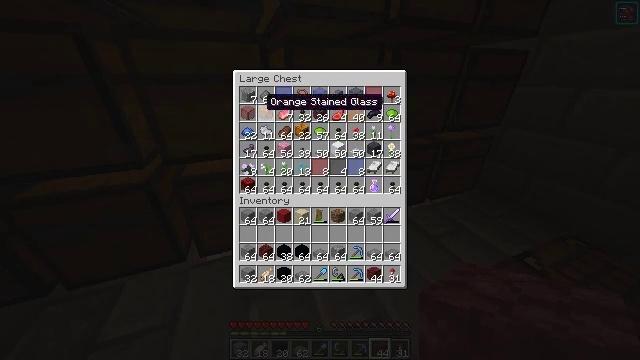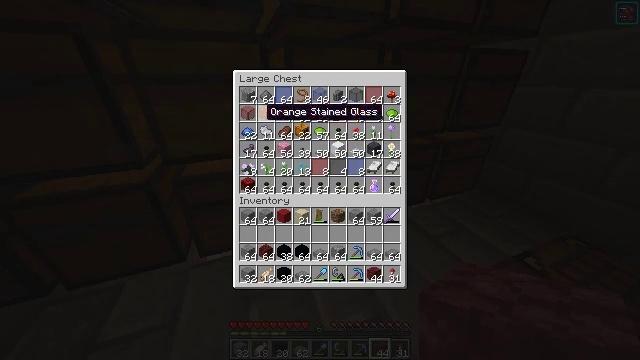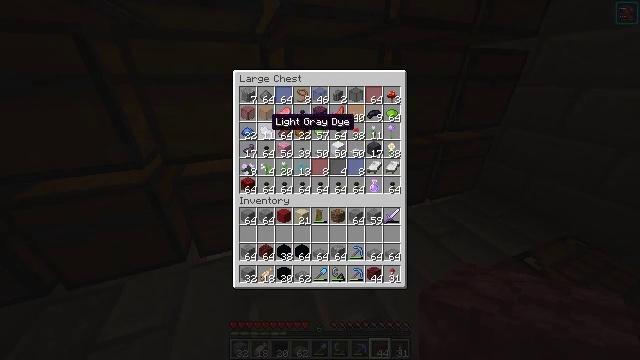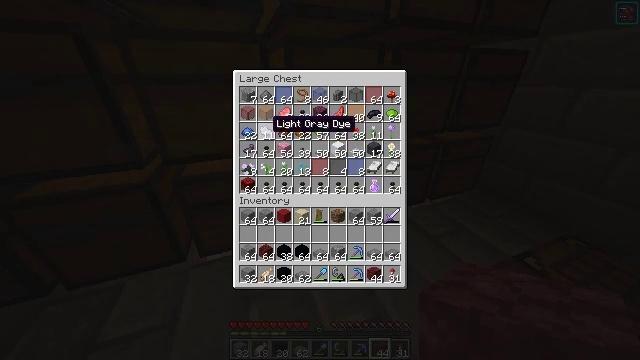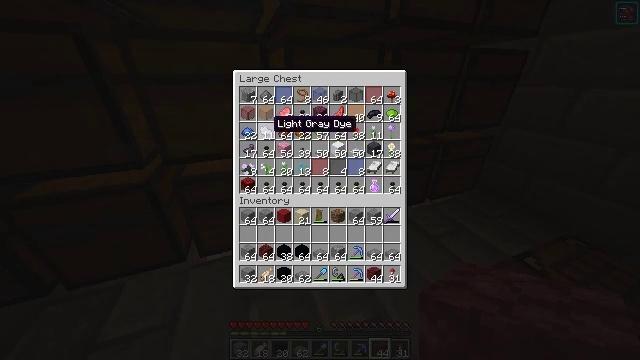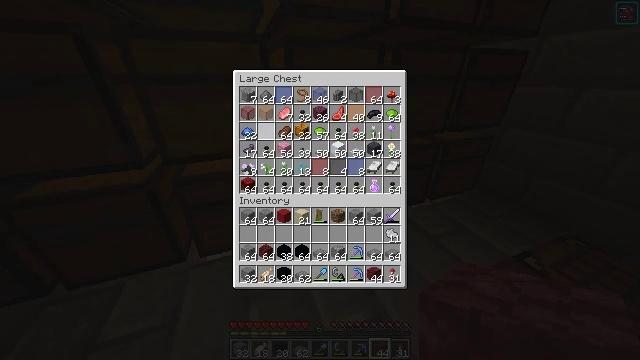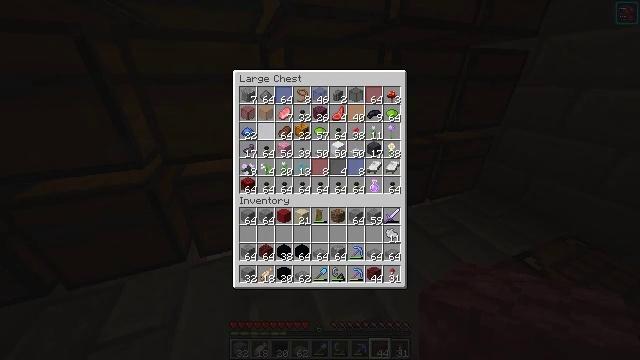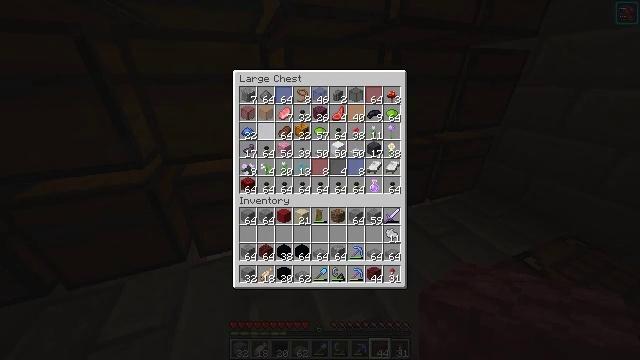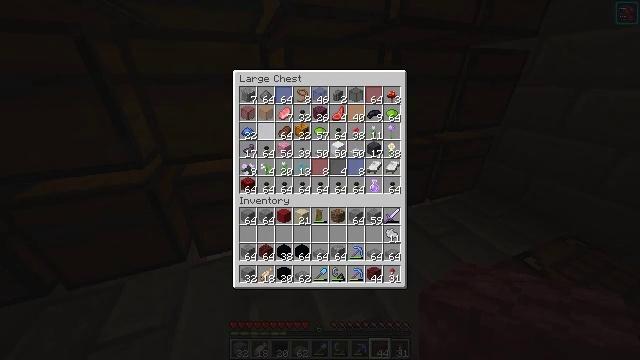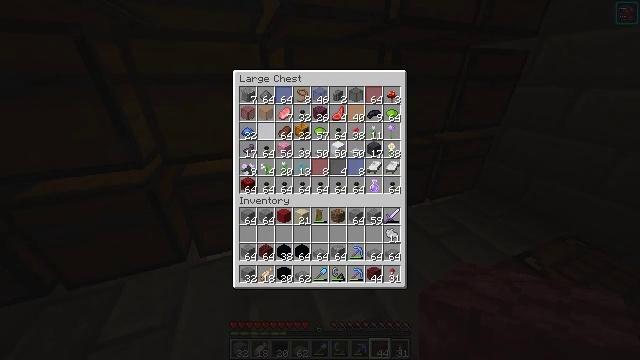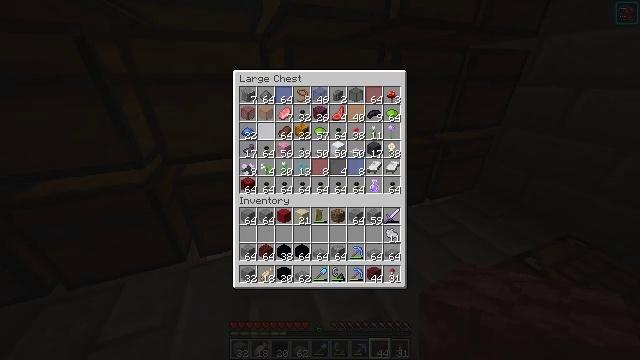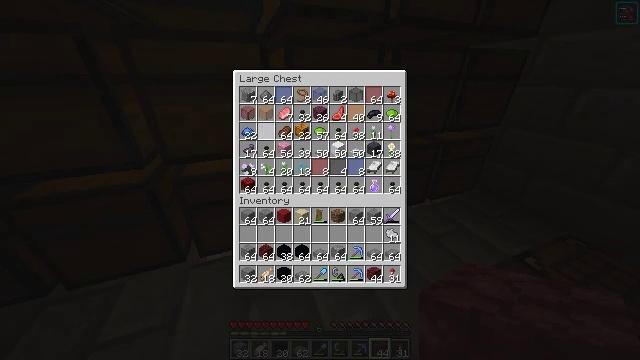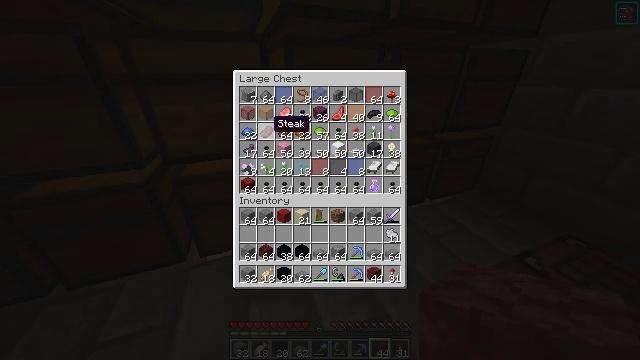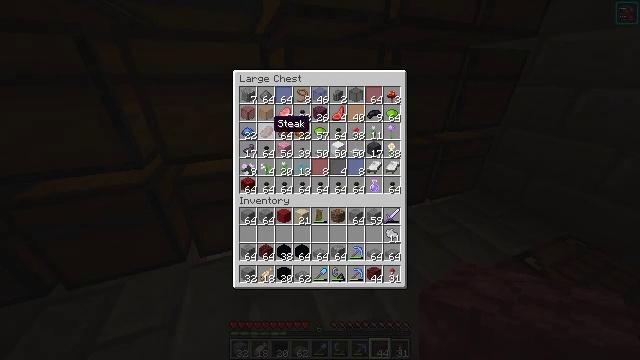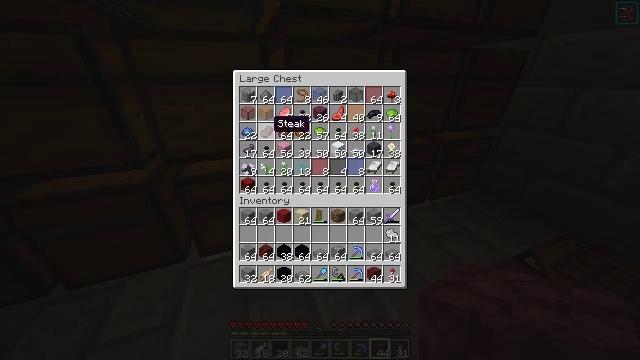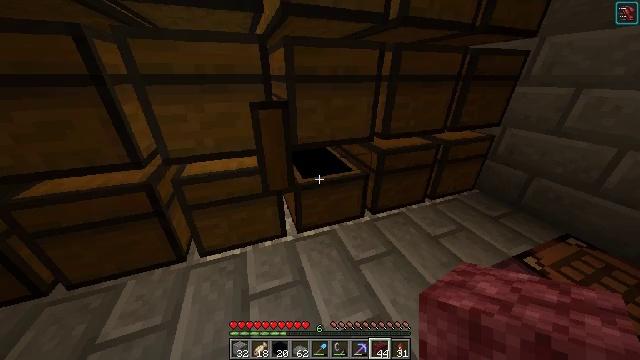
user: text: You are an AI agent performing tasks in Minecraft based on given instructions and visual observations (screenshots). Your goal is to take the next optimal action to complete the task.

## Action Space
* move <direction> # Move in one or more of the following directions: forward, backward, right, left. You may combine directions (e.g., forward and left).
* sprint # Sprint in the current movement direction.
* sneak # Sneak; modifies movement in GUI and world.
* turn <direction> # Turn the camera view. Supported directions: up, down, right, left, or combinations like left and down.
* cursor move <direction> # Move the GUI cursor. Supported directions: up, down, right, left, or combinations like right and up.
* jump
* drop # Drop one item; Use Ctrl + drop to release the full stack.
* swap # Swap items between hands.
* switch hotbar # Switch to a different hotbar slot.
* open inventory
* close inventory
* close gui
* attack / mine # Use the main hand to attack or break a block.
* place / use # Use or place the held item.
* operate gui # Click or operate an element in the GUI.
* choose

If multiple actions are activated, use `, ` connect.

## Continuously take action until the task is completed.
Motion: motion action
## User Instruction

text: Interact with the crafting table to create white concrete powder.
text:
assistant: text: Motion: sneak, cursor move down
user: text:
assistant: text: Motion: sneak, cursor move down
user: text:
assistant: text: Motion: sneak
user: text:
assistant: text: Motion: sneak
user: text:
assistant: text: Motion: sneak, choose
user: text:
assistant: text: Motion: sneak, choose
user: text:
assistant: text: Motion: sneak
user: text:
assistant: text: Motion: sneak
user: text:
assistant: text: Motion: sneak
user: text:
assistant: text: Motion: no_op
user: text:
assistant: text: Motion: no_op
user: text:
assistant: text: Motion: no_op
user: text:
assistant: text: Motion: no_op
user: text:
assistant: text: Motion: no_op
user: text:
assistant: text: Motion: no_op
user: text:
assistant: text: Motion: close gui
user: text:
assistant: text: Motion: no_op
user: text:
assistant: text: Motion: no_op
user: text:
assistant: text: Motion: no_op
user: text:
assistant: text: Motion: turn down
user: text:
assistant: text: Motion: turn down
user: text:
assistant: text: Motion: no_op
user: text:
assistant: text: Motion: no_op
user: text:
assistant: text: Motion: turn right and up
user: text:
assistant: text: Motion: turn up
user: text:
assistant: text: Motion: turn up
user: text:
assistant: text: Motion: no_op
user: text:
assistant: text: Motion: use / place
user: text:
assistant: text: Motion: use / place
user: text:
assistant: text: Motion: no_op